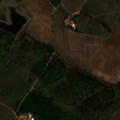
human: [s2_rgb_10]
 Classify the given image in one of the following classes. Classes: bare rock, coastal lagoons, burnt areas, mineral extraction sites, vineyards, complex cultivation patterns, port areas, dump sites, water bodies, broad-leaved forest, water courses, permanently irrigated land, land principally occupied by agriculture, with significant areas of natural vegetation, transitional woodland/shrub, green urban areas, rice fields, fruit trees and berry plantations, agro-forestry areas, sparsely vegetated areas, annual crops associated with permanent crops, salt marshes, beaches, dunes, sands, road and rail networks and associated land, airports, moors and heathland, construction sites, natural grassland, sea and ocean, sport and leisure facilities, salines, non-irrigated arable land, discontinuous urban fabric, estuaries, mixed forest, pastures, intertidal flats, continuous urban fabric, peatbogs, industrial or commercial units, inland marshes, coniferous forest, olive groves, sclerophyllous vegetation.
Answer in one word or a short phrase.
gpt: non-irrigated arable land, vineyards, olive groves, pastures, agro-forestry areas, broad-leaved forest, water bodies